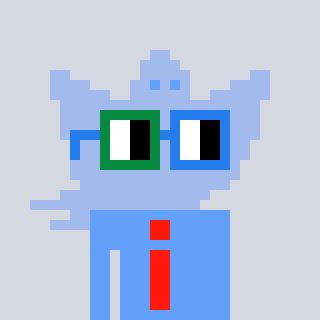
a pixel art character with square green and blue glasses, a ghost-B-shaped head and a blue-colored body on a cool background